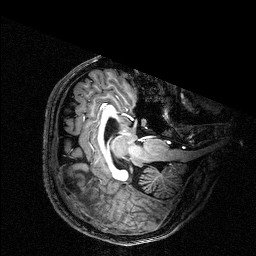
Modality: T1w
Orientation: axial
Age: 29
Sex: female